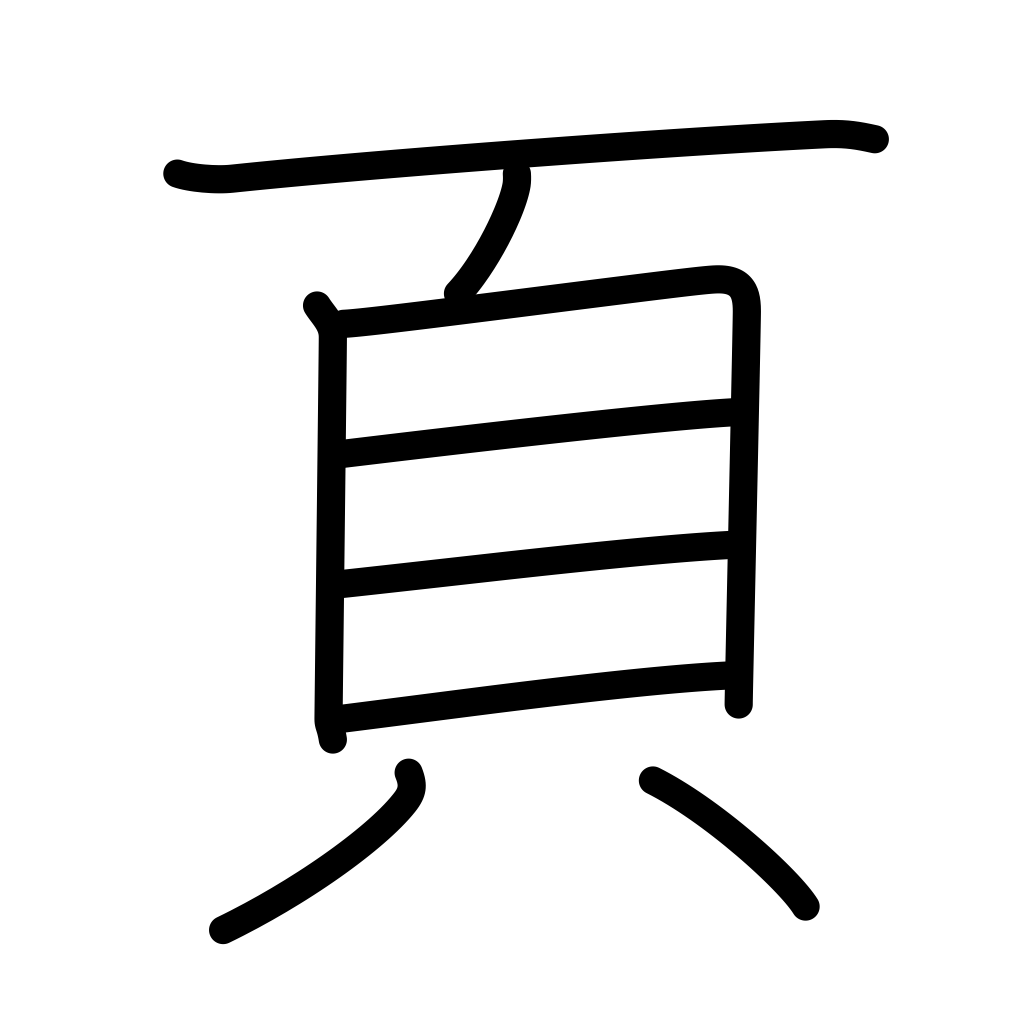
Meaning: page, leaf